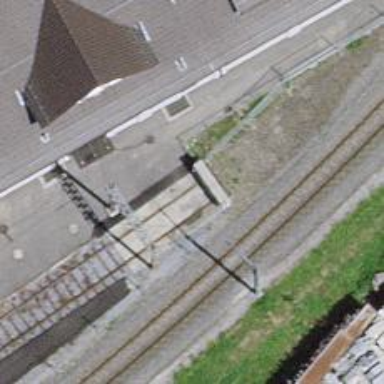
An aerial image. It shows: Railway buffer stop.